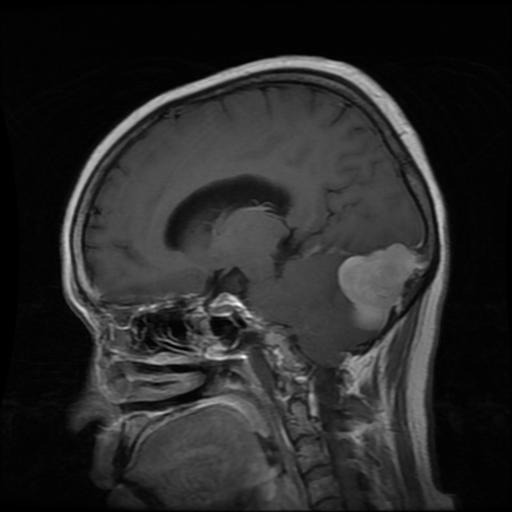
Label: meningioma